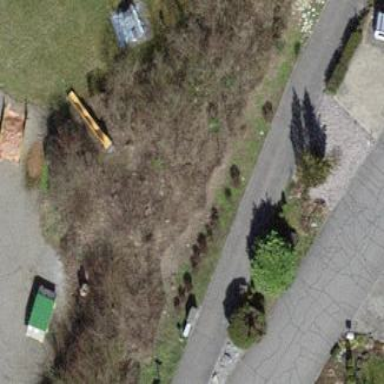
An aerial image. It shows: Playground area for leisure activities on the land.